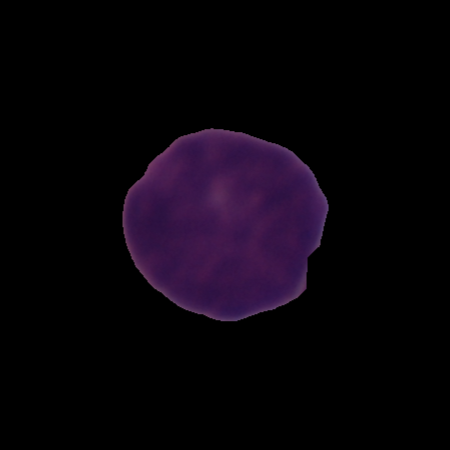
Label: cancer